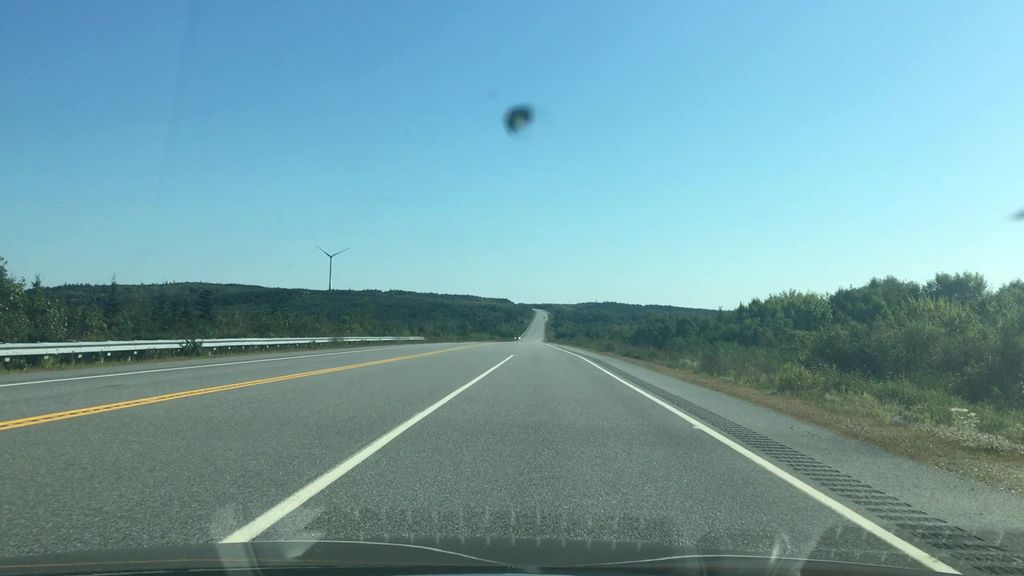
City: halifax